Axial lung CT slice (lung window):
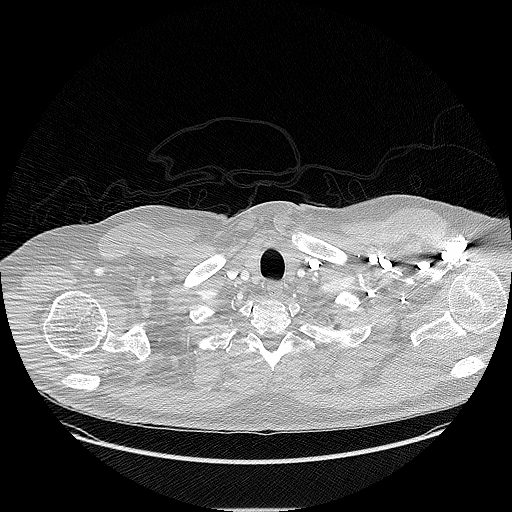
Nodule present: no